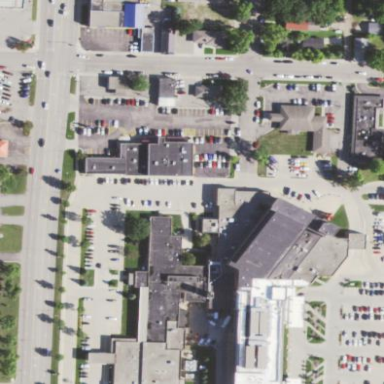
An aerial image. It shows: Hospital building.